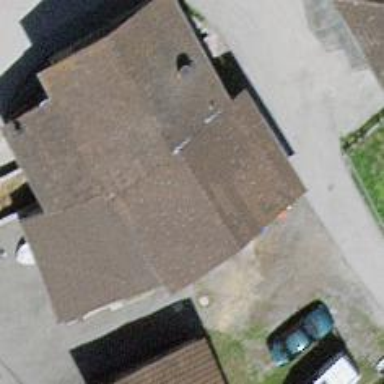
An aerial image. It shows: Rural barn.